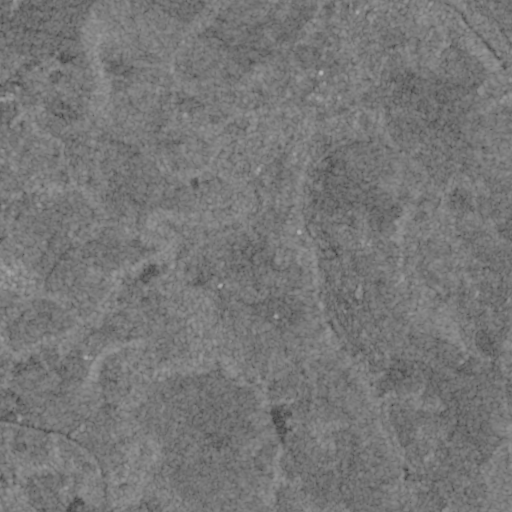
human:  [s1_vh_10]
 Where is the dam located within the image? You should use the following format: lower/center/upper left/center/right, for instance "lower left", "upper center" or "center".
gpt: The dam is located in the upper right of the image.
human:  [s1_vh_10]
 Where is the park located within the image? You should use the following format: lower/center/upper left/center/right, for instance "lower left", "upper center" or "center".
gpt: The park is located in the center left of the image.
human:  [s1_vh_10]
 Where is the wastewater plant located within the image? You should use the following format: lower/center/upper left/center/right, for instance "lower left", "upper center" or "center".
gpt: The wastewater plant is located in the center left of the image.
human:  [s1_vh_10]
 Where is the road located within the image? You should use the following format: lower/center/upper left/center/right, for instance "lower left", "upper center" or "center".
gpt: There is no road in the image.

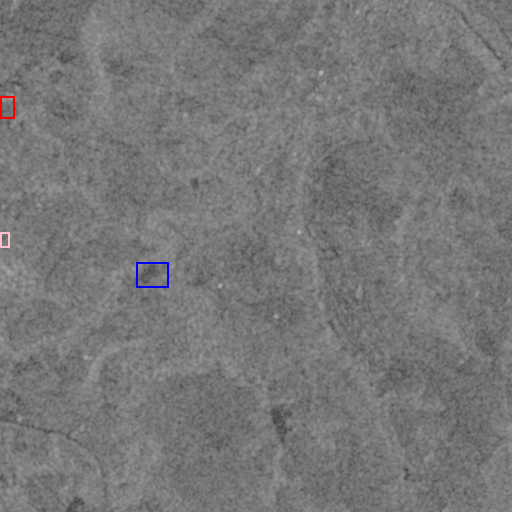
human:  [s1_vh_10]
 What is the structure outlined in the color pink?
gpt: The structure outlined in pink is a park.
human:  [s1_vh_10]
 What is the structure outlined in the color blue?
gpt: The structure outlined in blue is a wastewater plant.
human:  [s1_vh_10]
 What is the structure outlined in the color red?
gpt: The structure outlined in red is a building.
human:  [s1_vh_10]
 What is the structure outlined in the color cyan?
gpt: There is no cyan outline.